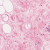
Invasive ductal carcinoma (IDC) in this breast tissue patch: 0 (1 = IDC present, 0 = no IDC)